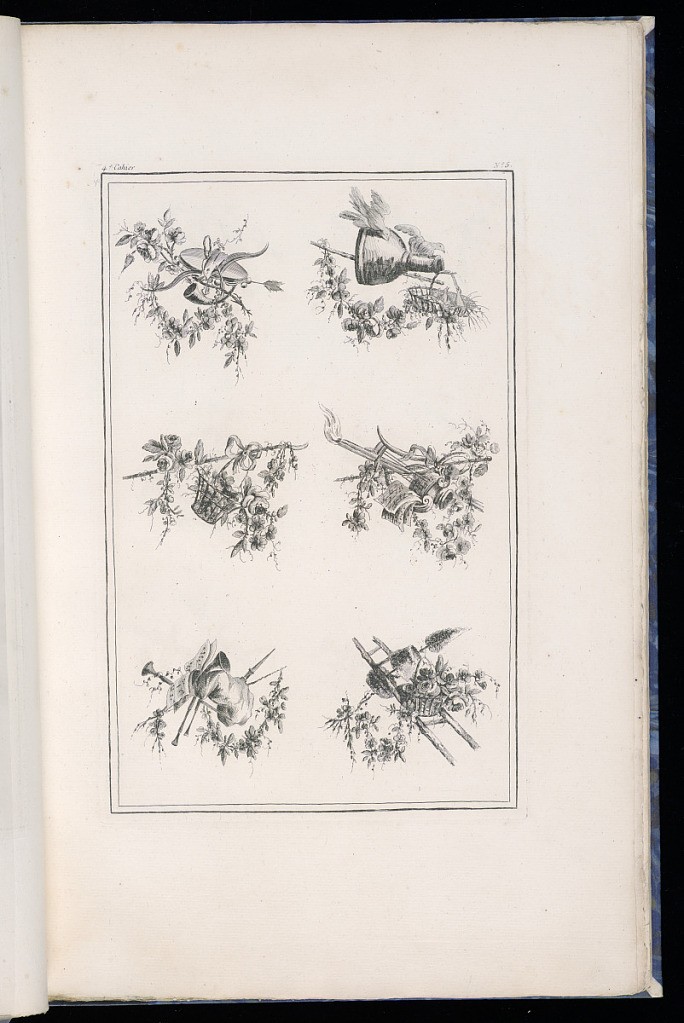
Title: Trophy Designs
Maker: Pierre Ranson, French, 1736–1786
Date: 1777–79
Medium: Etching on paper
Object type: Print
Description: Six designs for trophies incorporating leaves, flowers, baskets, birds, bow, arrow, horn, lyre, flaming torch, sheet music, tambourine and a bagpipe or musette. The plate is numbered.